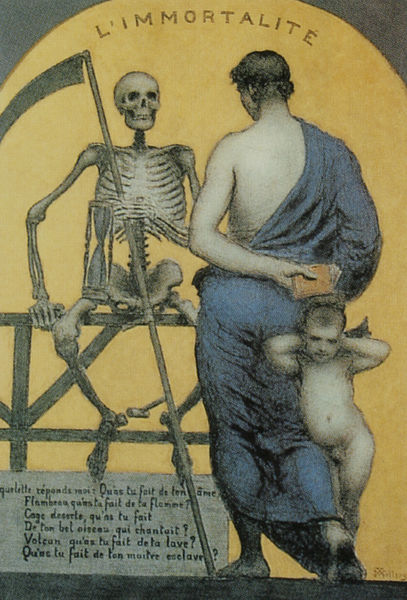
Titel: Unsterblichkeit
Künstler: Xavier Mellery
Standort: Brüssel
Institution: Musées Royaux des Beaux-Arts de Belgique
Schlagwörter: blau, gemälde, hand, körper, mann, nackt, umhang, gelb, sitzen, frankreich, frau, grau, hintergrund, ohr, rücken, symbol, weiss, tuch, zaun, mensch, schädel, tod, tot, feld, gitter, gewand, mantel, kind, mutter, person, ohren, engel, putte, putto, rückenansicht, schrift, bogen, baby, französisch, rundbogen, tafel, jugendstil, inschrift, uhr, geländer, knochen, penis, umgang, memento mori, gerüst, knabe, buch, geld, arsch, sex, druck, sichel, text, beschriftung, überschrift, allegorie, kleinkind, abkehr, gebein, leben, skelett, totenkopf, sterben, toga, antikisierend, eieruhr, stundenglas, sense, beschreibung, gerippe, rippe, biebel, gebeine, sensenmann, skellet, sanduhr, l'mmortalité, tafel schrift, unsterblich, unsterblichkeit, skelet, knochenmann, sterblichkeit, nachkt, 1900, memento morii, dance moscabre, verrinnen, inschrifd